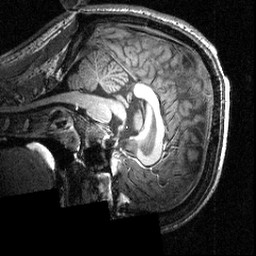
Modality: T1w
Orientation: sagittal
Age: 23
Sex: male
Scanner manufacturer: siemens
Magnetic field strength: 3.951 T
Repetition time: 1.5 s
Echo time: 0.00335 s